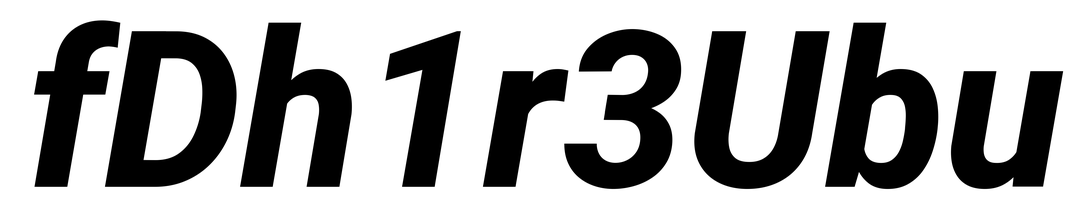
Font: Roboto-Italic_ExtraBold_Italic